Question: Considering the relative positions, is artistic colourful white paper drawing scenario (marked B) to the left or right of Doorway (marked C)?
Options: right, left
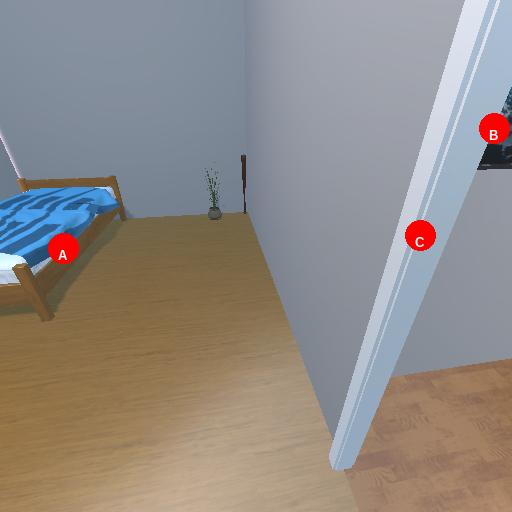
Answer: right